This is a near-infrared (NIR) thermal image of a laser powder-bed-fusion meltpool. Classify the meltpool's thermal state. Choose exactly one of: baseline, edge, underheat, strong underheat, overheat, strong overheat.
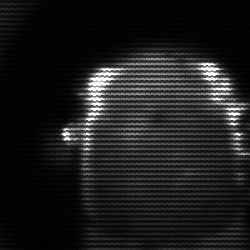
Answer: baseline